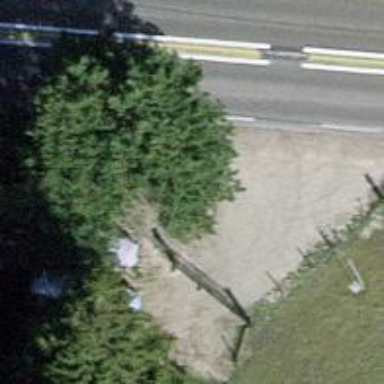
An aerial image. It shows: Needle-leaved tree in its natural environment.